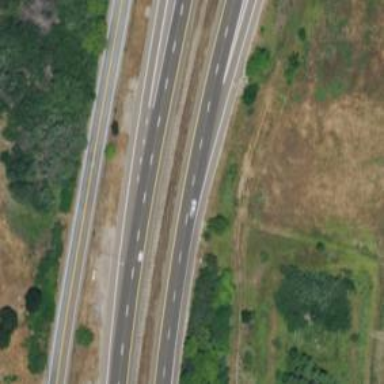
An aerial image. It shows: Motorway junction.